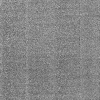
Atmospheric dust classification: dusty